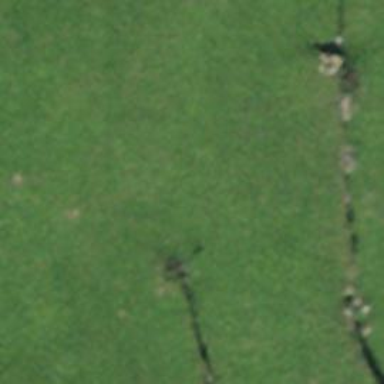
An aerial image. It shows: Wall made of dry stone.